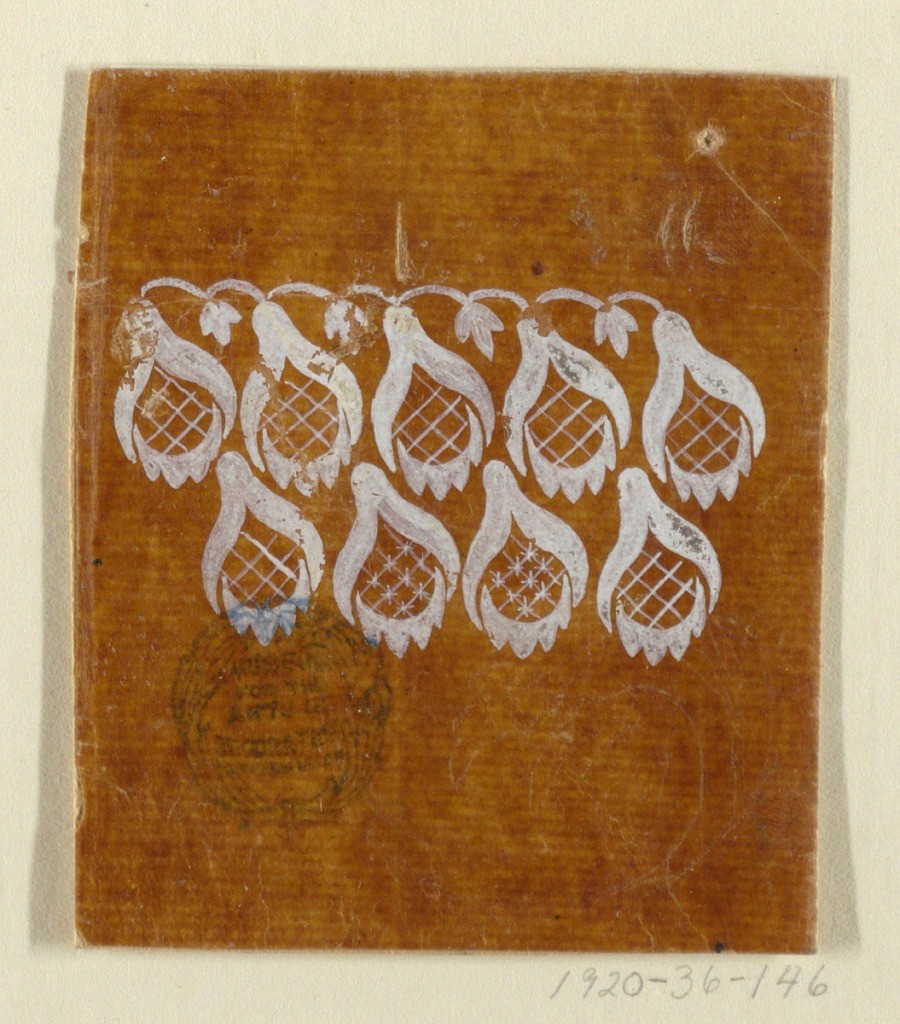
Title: Design for an Embroidered or Woven Horizontal Border of the "Fabrique de St. Ruf"
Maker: Fabrique de Saint Ruf, Lyon, France
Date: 1805–1815
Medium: Brush and white gouache on glazed tracing paper
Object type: Drawing
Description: Pear-shaped lace panels hang from every other point of an arched line, alternating with a leaf, and staggered in a bottom row.